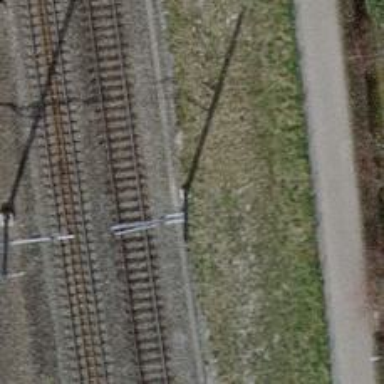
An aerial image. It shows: Power pole.